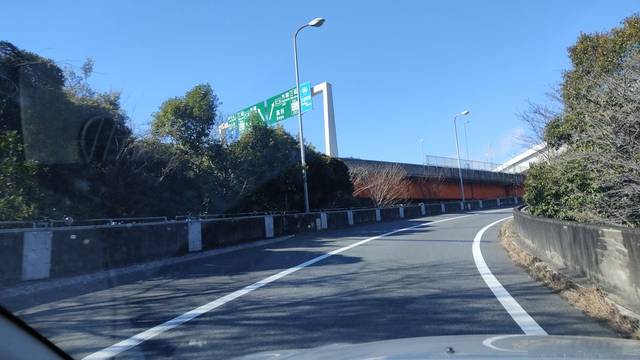
Region: Japan
Coordinates: 35.836, 139.858